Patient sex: M
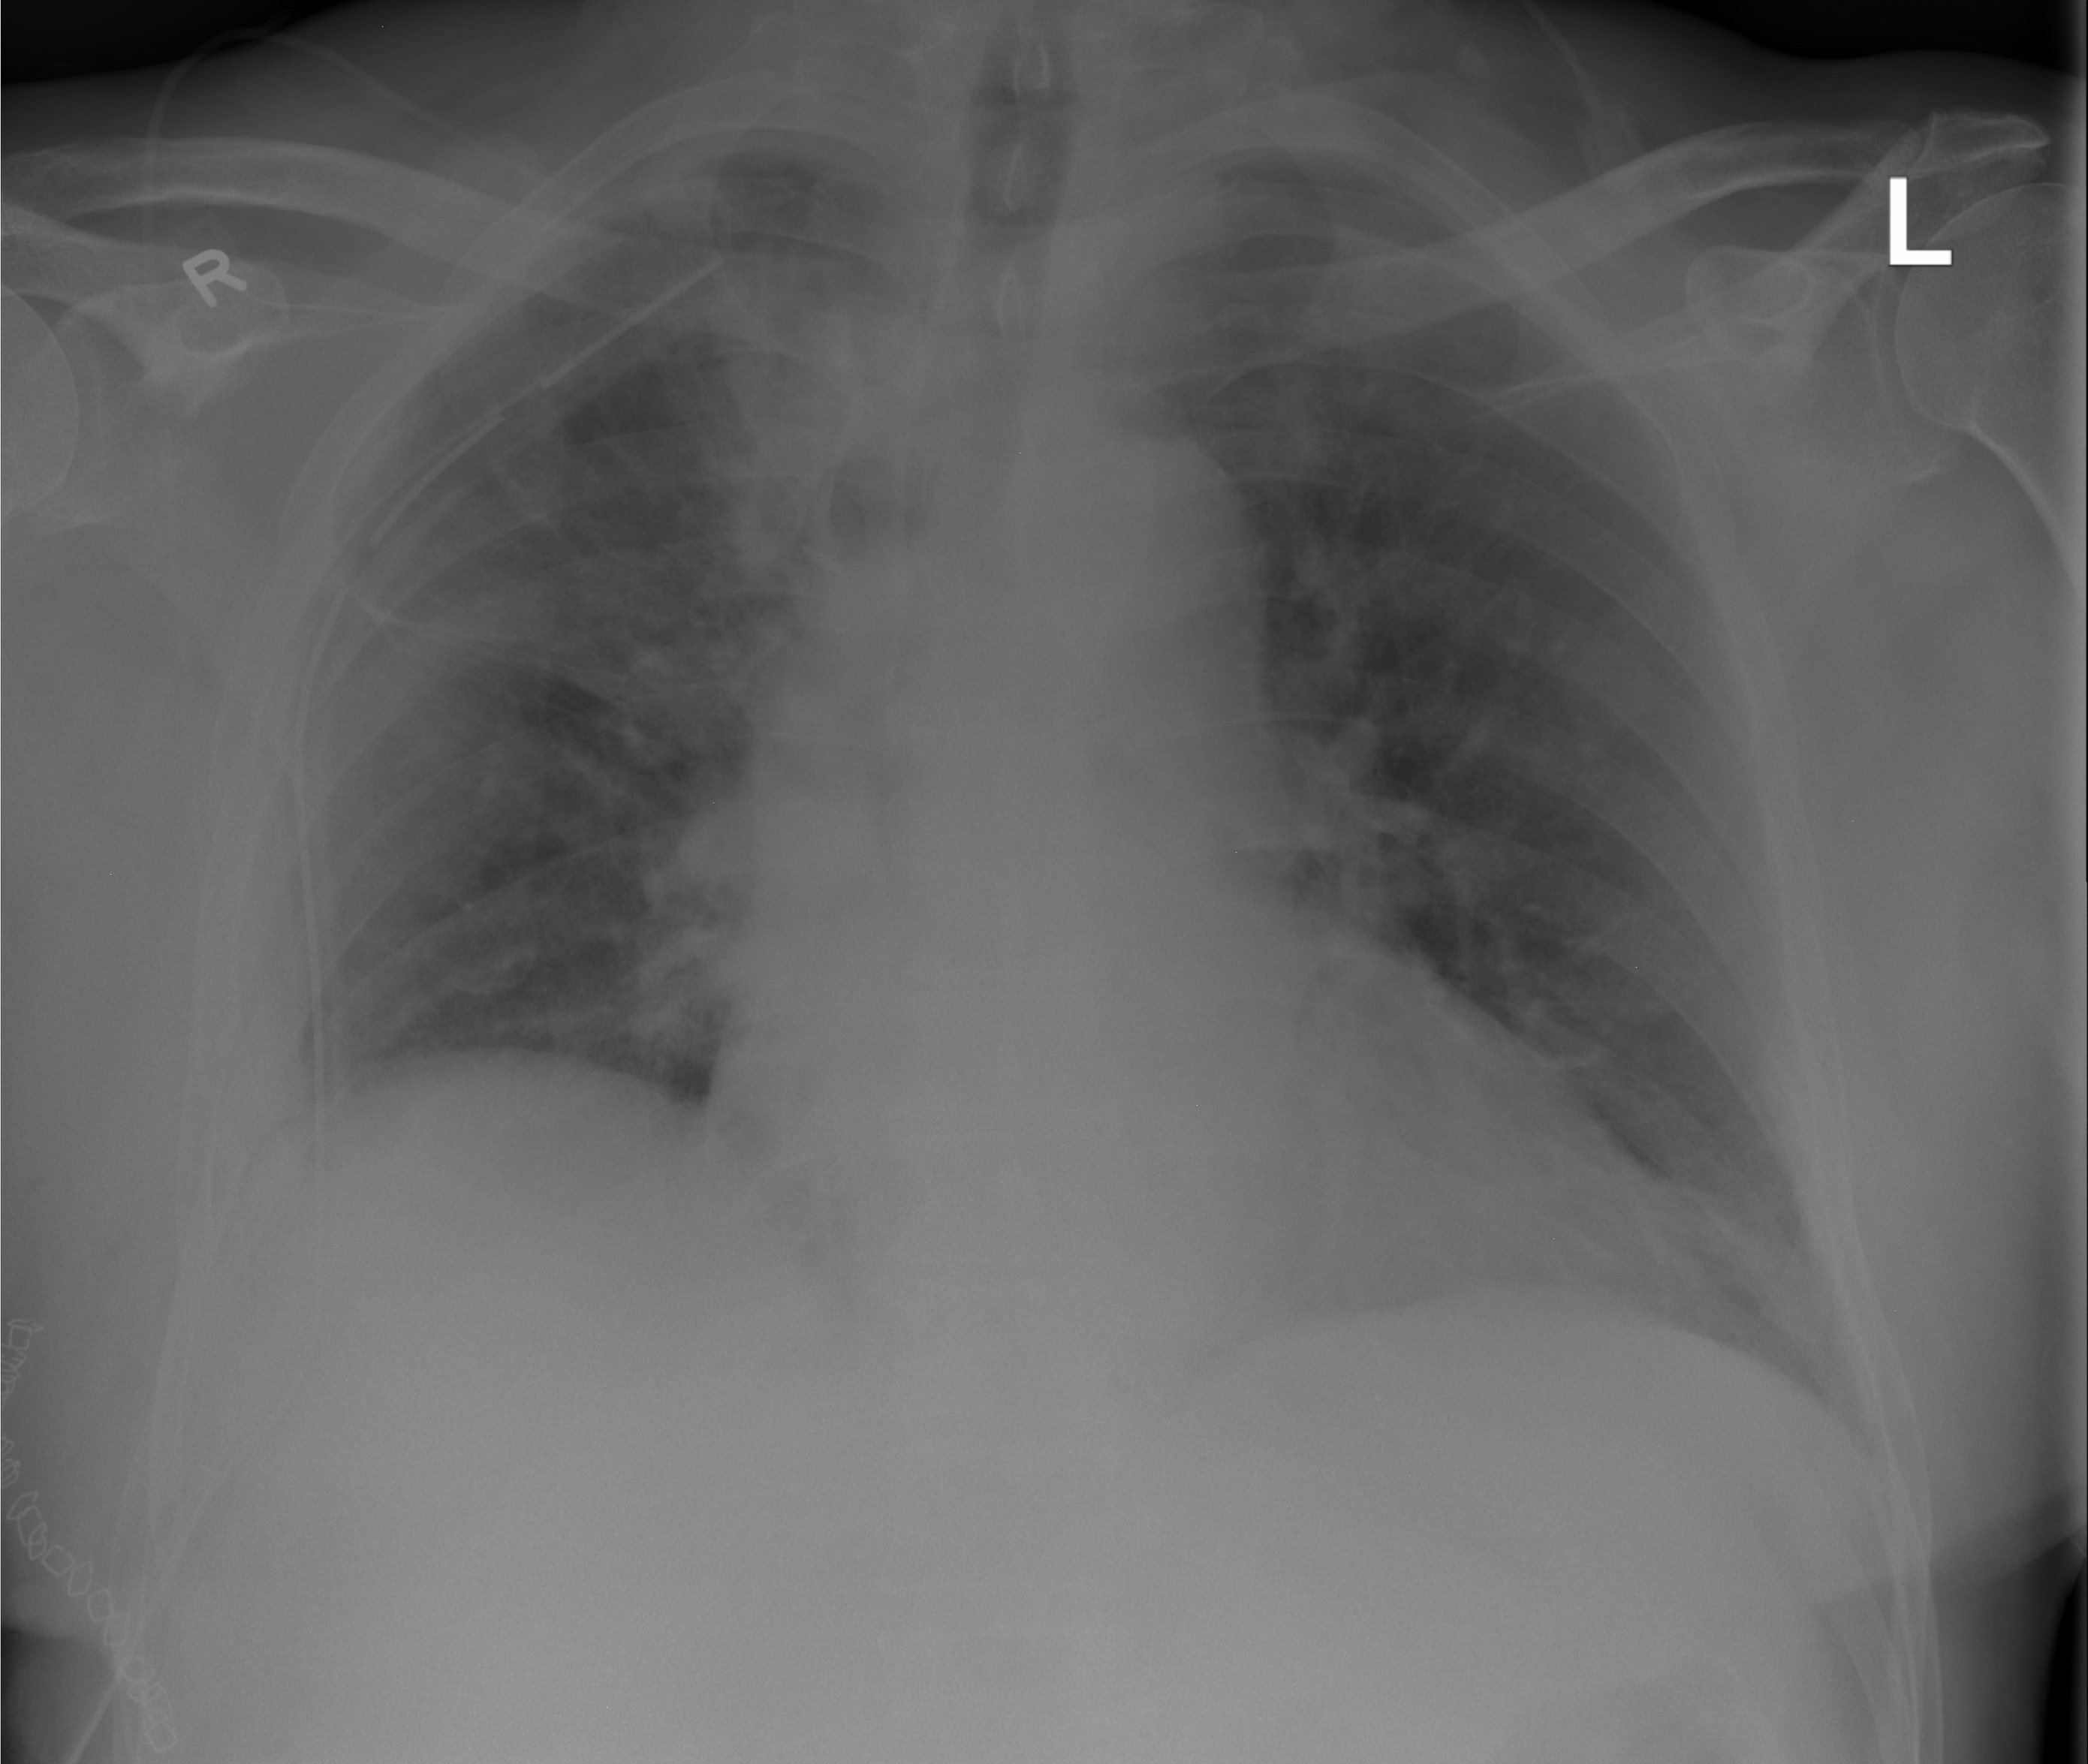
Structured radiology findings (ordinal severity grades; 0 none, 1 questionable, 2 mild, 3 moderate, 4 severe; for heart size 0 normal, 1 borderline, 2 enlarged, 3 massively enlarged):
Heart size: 0
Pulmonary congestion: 0
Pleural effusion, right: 2
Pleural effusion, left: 0
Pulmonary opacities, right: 0
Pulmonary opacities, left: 0
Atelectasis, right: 2
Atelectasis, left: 0